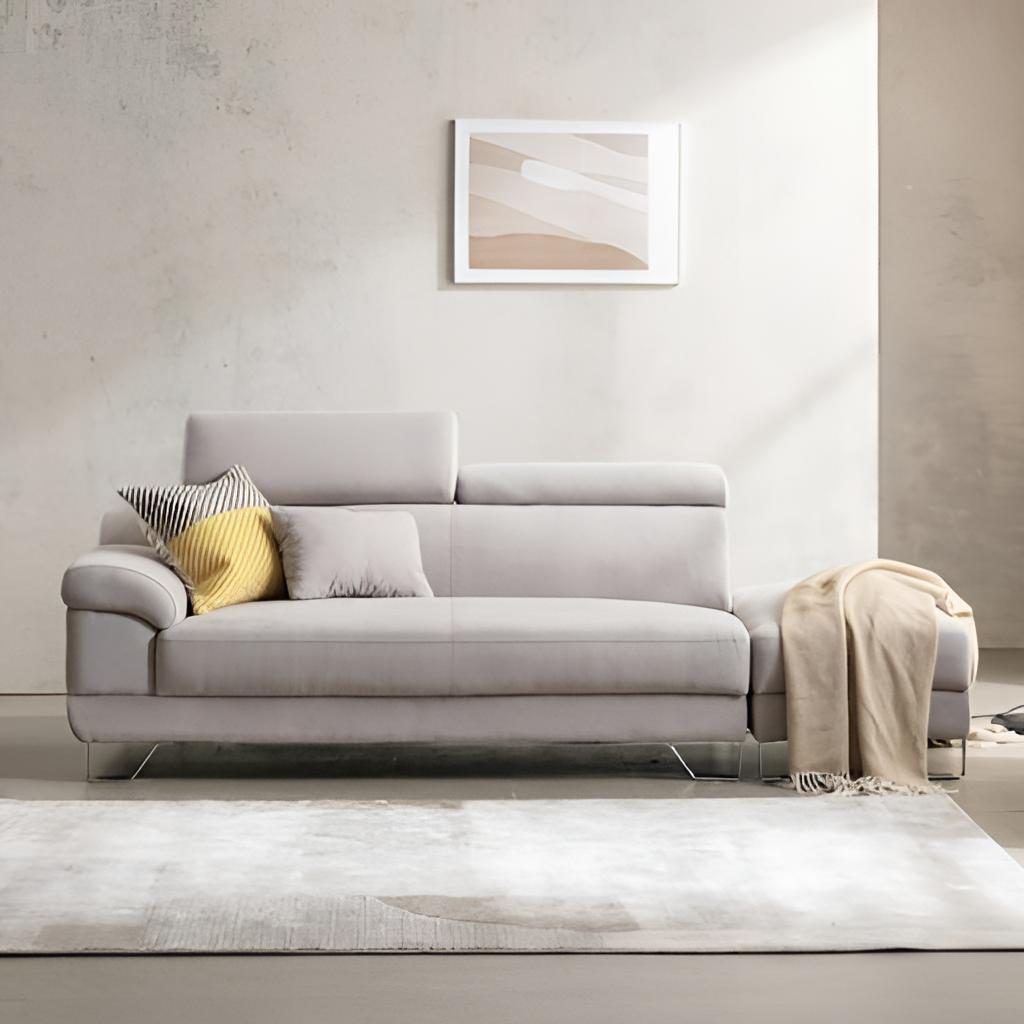
leather sofa, living room, contemporary, beige paint wallpaper, with solid pattern, tile flooring, with smooth pattern